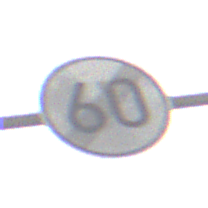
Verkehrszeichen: EndeGeschwindigkeit60
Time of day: MorningAfternoon
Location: Outdoor (Nature)
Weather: Overcast
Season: Autumn
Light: Natural